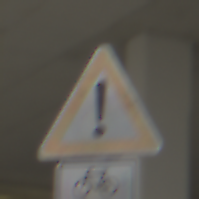
Verkehrszeichen: Gefahrenstelle
Zusatzzeichen unten: RichtungsangabeDurchPfeile9
Umgebung: Roofed, Urban
Tageszeit: Midday
Wetter: Overcast
Licht: Artificial
Jahreszeit: NotSpecified
Kontrast: MediumContrast